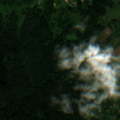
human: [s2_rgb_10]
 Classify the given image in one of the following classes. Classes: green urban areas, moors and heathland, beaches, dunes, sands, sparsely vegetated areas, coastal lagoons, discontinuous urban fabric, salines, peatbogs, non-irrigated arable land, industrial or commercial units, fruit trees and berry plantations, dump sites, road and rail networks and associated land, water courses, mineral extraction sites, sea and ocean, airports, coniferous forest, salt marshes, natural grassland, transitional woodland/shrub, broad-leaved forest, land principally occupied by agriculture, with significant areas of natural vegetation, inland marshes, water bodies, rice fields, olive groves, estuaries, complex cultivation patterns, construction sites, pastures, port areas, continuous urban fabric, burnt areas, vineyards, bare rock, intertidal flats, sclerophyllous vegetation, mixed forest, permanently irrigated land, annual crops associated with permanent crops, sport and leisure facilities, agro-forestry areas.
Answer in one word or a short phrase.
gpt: non-irrigated arable land, land principally occupied by agriculture, with significant areas of natural vegetation, broad-leaved forest, coniferous forest, mixed forest